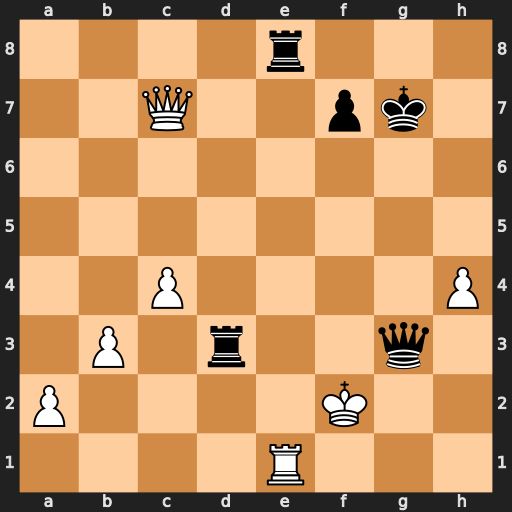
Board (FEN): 4r3/2Q2pk1/8/8/2P4P/1P1r2q1/P4K2/4R3
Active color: w
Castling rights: -
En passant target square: -
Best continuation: Qxg3+ Rxg3 Rxe8